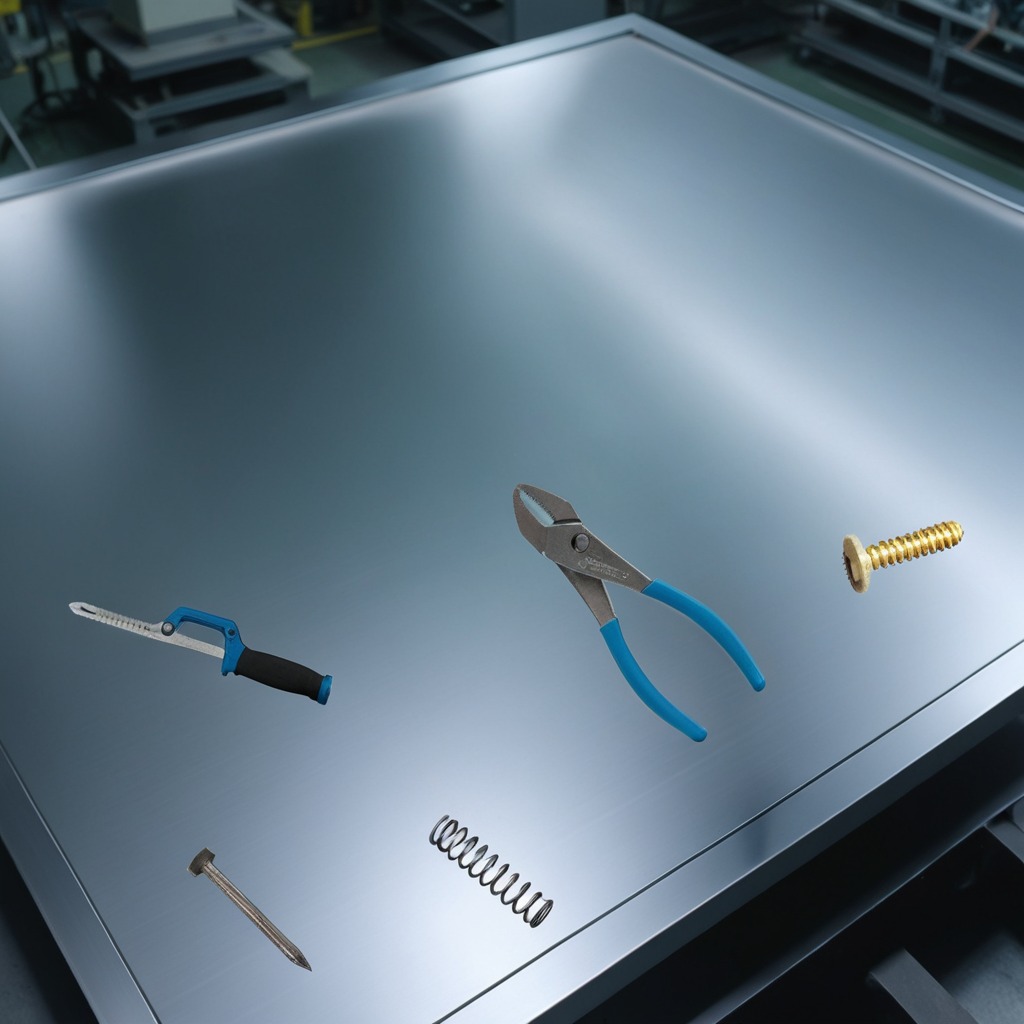
A metal machine screw, an iron nail, pliers, a coiled metal spring, and a handheld metal saw are lying on the metal table.